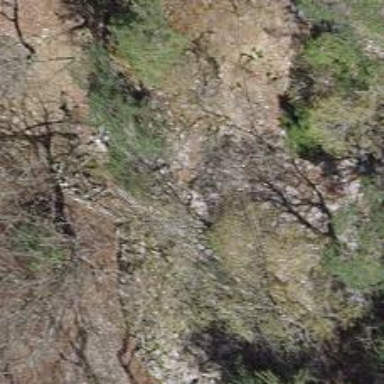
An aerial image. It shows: Natural cliff.